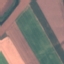
Land use / land cover: AnnualCrop